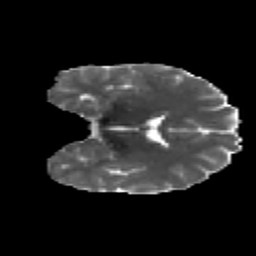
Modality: MD
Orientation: coronal
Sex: male
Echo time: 0.114 s